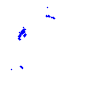
Particle: kaon